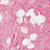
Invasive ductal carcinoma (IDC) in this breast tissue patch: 0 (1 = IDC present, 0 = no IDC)